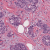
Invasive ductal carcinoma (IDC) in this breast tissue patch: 1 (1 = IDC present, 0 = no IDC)